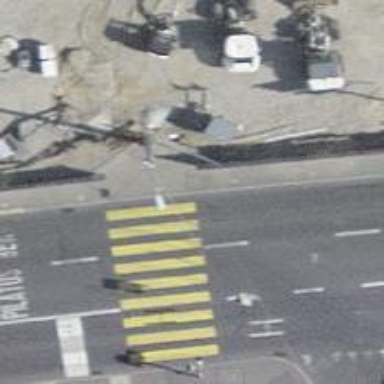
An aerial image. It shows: Kerb barrier.